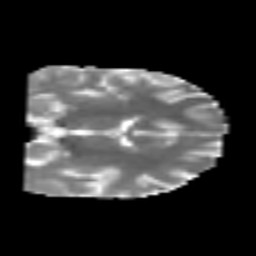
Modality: MD
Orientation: coronal
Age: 25
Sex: male
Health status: healthy